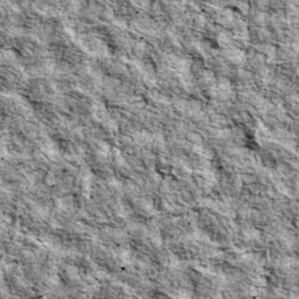
Label: non_frost